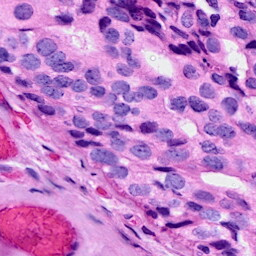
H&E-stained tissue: Breast